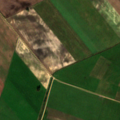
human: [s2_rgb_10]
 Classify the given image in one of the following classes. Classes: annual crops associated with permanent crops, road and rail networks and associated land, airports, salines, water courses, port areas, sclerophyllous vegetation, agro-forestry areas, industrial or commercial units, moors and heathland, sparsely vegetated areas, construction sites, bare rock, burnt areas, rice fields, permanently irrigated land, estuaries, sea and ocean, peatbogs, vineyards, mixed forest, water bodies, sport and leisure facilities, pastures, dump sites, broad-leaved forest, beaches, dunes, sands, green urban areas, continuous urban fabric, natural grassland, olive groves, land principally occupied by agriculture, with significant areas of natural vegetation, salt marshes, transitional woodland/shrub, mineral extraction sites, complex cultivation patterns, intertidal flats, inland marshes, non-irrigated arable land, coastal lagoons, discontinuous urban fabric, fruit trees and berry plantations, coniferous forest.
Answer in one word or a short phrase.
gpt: non-irrigated arable land, complex cultivation patterns